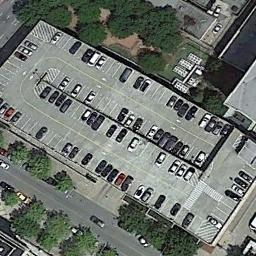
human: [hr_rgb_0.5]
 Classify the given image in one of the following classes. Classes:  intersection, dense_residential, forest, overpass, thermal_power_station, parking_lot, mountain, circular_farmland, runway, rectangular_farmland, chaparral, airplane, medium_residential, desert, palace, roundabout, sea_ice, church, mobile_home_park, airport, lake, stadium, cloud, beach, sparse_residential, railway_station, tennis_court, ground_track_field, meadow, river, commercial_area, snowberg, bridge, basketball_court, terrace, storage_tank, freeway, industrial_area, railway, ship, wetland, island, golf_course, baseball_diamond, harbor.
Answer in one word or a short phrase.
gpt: parking_lot